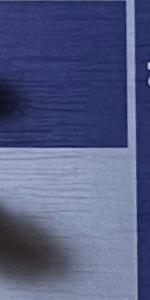
Label: Empty